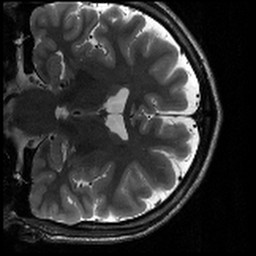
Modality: T2w
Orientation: coronal
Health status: healthy
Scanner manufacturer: siemens
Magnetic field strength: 3 T
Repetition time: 8.02 s
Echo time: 0.08 s